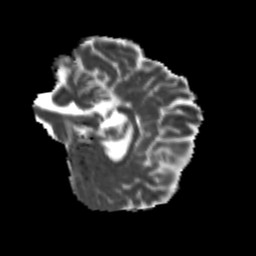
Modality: MD
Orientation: sagittal
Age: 23
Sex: female
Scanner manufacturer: siemens
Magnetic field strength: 3 T
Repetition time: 3.5 s
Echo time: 0.104 s